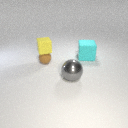
large cyan rubber cube to the right of small brown rubber sphere